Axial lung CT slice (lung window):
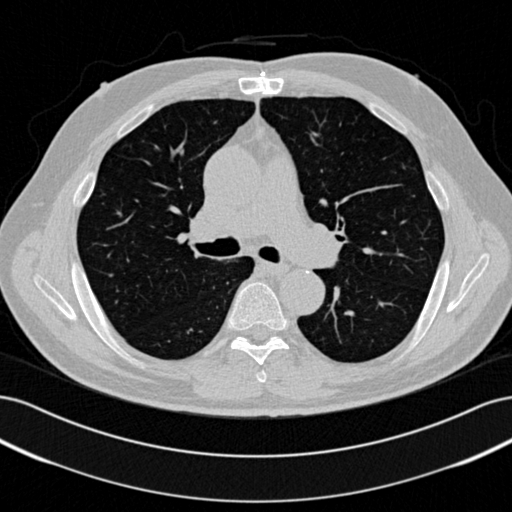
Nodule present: no